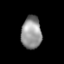
Tissue: lung
Cell type: Epithelial cells
Senescence score: 0.2314
Nuclear area (px): 643
Mean DAPI intensity: 147.042